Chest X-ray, PA view. Patient: 55 years old, sex M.
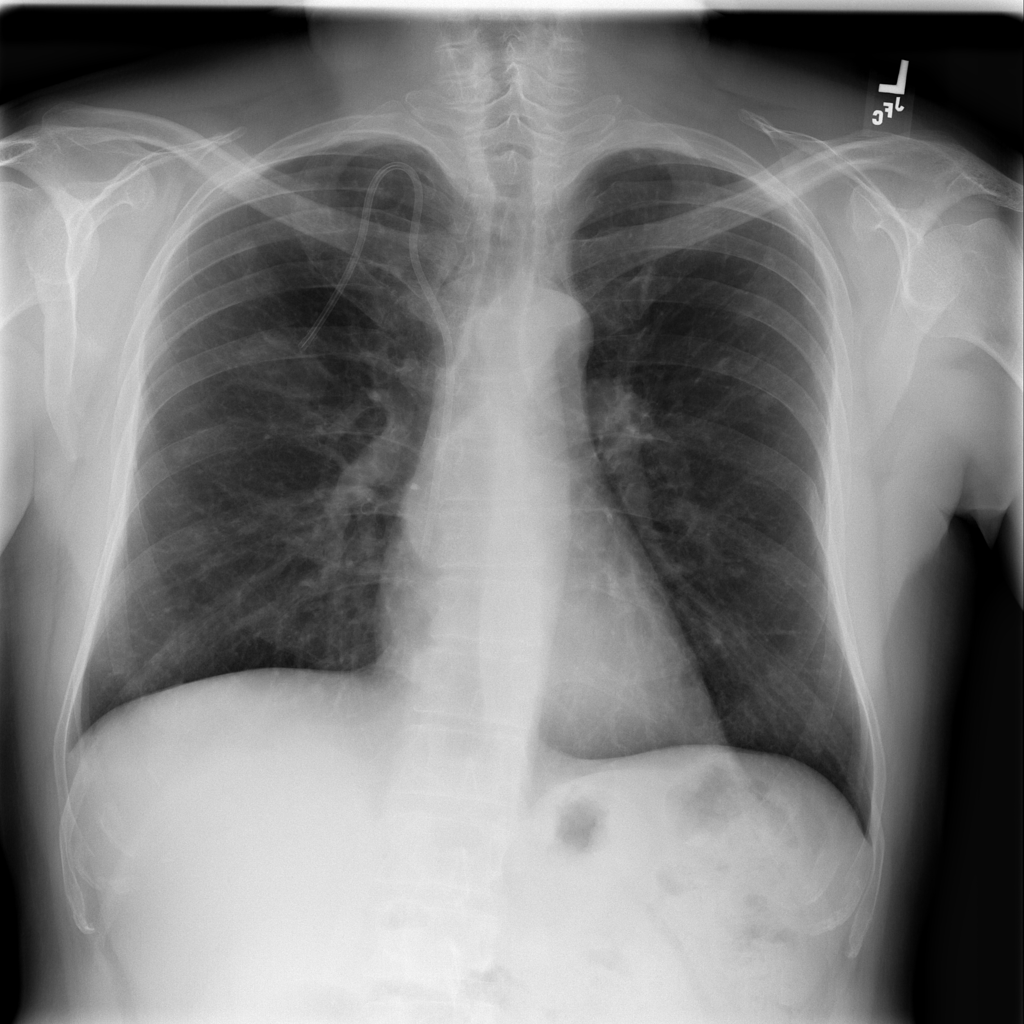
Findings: No Finding